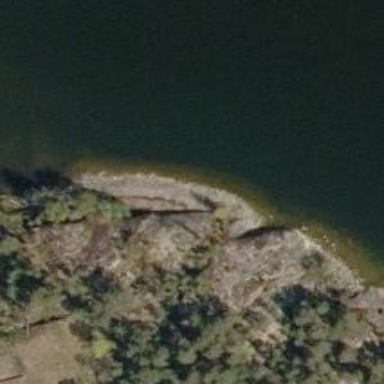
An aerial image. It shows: Natural cliff.